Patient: sex F, age 86
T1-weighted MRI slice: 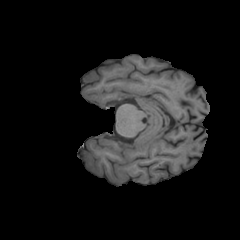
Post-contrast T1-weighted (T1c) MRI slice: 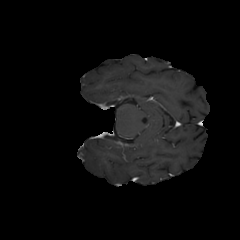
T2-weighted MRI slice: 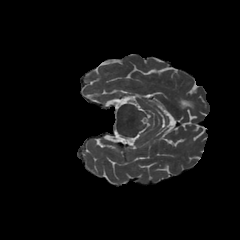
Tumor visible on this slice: no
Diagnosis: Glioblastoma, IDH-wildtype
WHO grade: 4